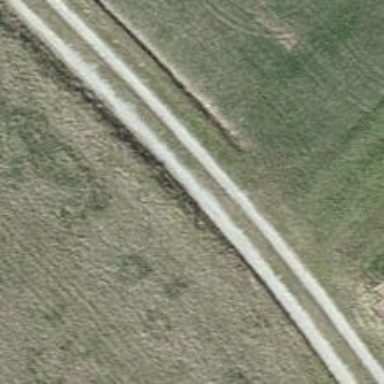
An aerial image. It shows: Track with grade 4 tracktype.